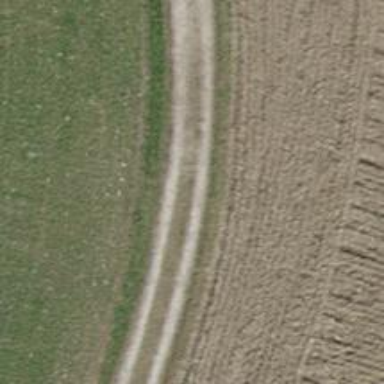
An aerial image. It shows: Compacted agricultural track of grade 3. Suitable for agricultural vehicles.